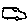
Label: car